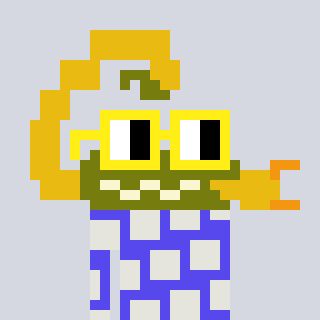
a pixel art character with square yellow glasses, a scorpion-shaped head and a computerblue-colored body on a cool background